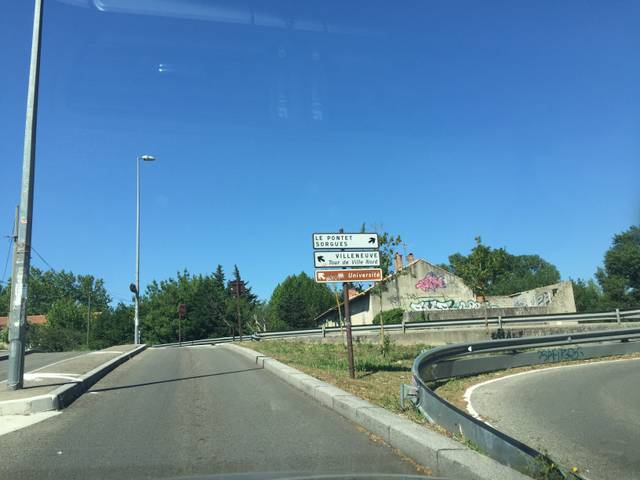
Region: France
Coordinates: 43.953, 4.82